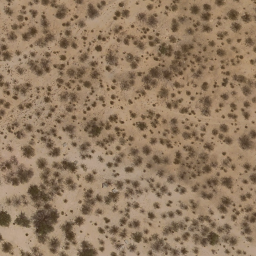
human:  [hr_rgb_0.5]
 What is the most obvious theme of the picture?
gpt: chaparral